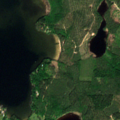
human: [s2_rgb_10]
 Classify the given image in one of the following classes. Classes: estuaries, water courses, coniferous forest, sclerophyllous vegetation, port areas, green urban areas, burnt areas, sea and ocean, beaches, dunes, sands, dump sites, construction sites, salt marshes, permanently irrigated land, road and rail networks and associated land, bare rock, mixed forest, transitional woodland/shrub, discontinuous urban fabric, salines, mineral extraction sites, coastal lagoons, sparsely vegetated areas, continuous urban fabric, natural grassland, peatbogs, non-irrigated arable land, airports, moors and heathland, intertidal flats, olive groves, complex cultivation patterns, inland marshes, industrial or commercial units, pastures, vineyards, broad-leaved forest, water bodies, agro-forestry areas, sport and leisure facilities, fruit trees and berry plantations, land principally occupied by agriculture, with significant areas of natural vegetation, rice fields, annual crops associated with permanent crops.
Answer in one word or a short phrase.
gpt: coniferous forest, mixed forest, transitional woodland/shrub, water bodies